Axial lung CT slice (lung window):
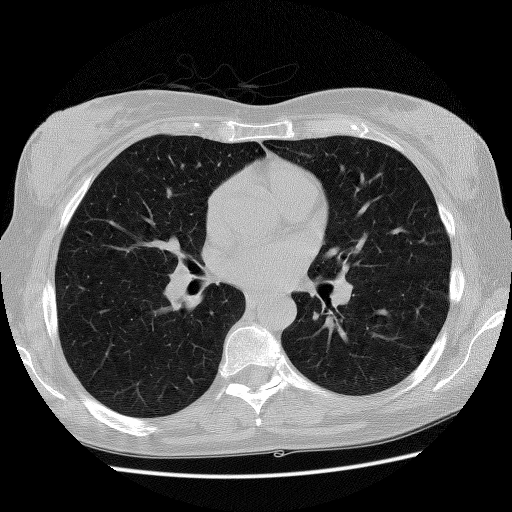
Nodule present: no